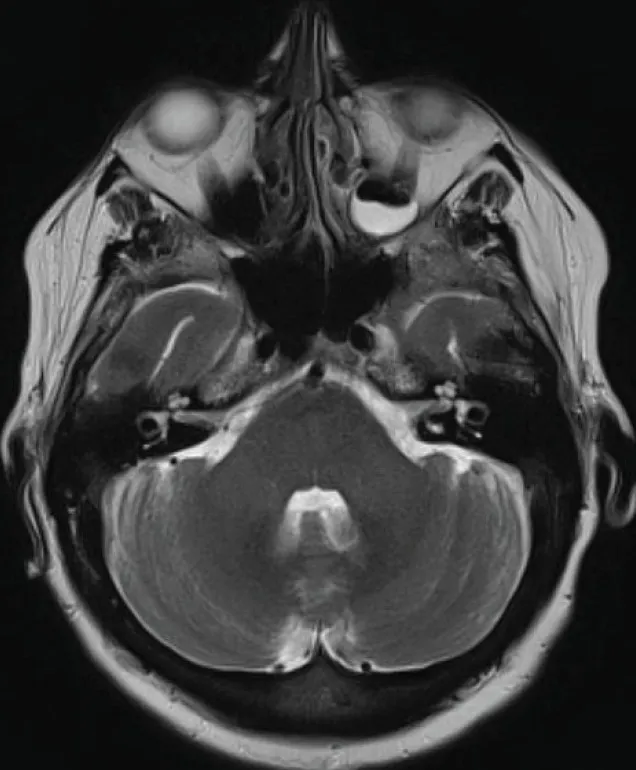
Axial T2 weighted MR image after the conclusion of salvage chemotherapy demonstrating the complete disappearance of the lesion.
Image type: radiology (mri)